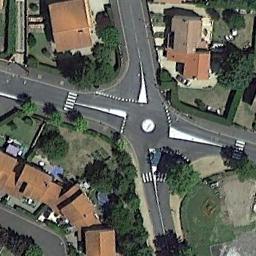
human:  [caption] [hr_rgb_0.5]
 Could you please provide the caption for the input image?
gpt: There is a tall building beside the crossroads .

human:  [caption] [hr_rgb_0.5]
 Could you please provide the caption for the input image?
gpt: There are many buildings of different shapes and sizes beside the intersection .

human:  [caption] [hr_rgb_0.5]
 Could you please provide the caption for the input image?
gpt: There are many houses with brown roofs and many trees around the intersection .

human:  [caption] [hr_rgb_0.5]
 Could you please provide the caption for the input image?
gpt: A tilted intersection without cars located in a residential area with some green areas .

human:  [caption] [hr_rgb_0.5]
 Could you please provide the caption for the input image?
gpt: There are some brown buildings and green trees around the intersection .